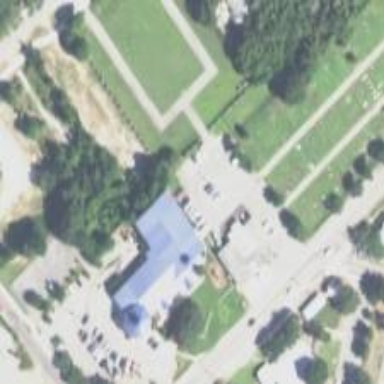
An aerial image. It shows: Cemetery.